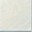
Piece: xx